Field crop: maize
Growth stage: 1
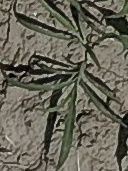
Species: sorghum